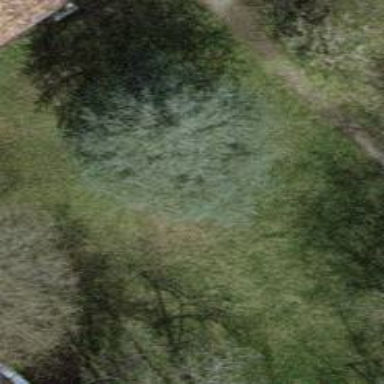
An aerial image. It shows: Evergreen tree with needle-leaved leaves.